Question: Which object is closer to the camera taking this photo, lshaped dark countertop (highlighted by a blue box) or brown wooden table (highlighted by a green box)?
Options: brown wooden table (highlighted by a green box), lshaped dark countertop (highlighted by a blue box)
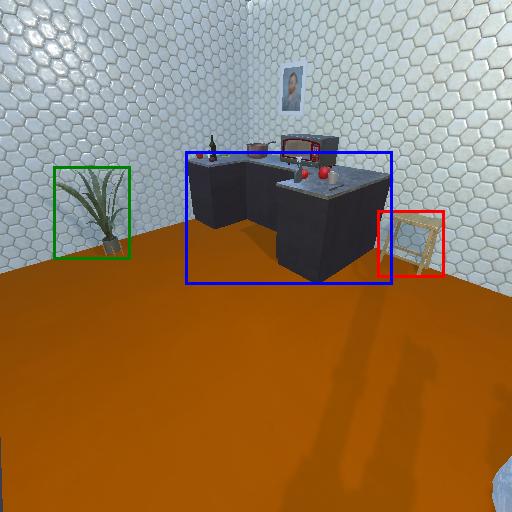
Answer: brown wooden table (highlighted by a green box)